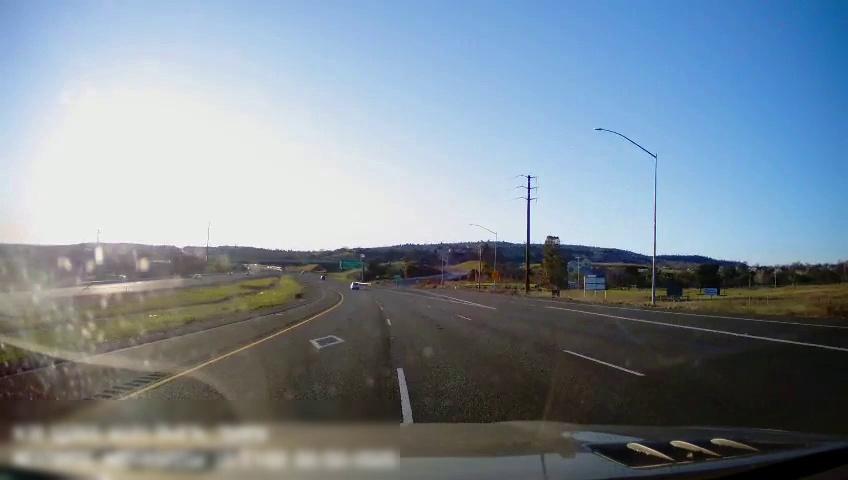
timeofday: Day
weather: Sunny
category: Drivable Space
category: Drivable Space
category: Vehicles | Car
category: Lanes | Current Lane
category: Lanes | Current Lane
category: Lanes | Alternate Lane
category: Lanes | Alternate Lane
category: Lanes | Alternate Lane
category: Traffic | Signs